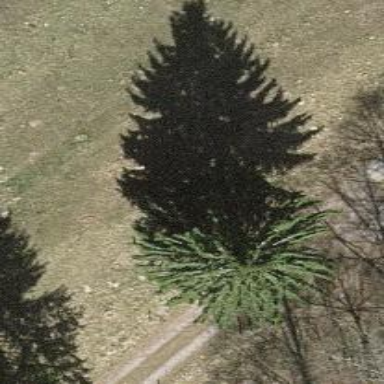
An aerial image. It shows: Single tag "natural: tree."